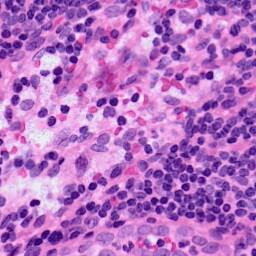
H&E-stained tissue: LymphNode